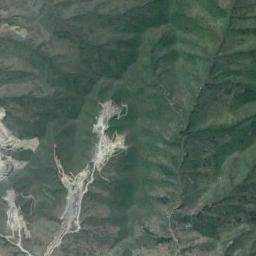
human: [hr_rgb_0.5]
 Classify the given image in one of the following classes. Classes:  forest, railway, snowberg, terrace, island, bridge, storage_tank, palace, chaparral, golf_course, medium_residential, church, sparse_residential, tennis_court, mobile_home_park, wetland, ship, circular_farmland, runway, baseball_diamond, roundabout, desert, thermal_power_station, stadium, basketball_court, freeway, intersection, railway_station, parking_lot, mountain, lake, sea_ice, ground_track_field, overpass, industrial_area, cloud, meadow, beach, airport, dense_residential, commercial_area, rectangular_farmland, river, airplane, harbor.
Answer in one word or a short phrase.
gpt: mountain